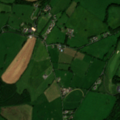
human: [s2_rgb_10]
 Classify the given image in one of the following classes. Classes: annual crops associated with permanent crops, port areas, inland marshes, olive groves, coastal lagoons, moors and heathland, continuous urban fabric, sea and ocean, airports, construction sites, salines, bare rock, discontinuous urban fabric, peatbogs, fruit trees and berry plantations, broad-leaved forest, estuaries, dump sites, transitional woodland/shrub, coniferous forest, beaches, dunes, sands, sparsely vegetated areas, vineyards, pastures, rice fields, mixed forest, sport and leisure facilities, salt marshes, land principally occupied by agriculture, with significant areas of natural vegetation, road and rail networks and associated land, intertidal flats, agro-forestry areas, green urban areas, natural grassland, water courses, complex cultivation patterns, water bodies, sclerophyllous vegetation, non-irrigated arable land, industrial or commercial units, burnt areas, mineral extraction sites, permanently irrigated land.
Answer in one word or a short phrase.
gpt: sport and leisure facilities, pastures, broad-leaved forest